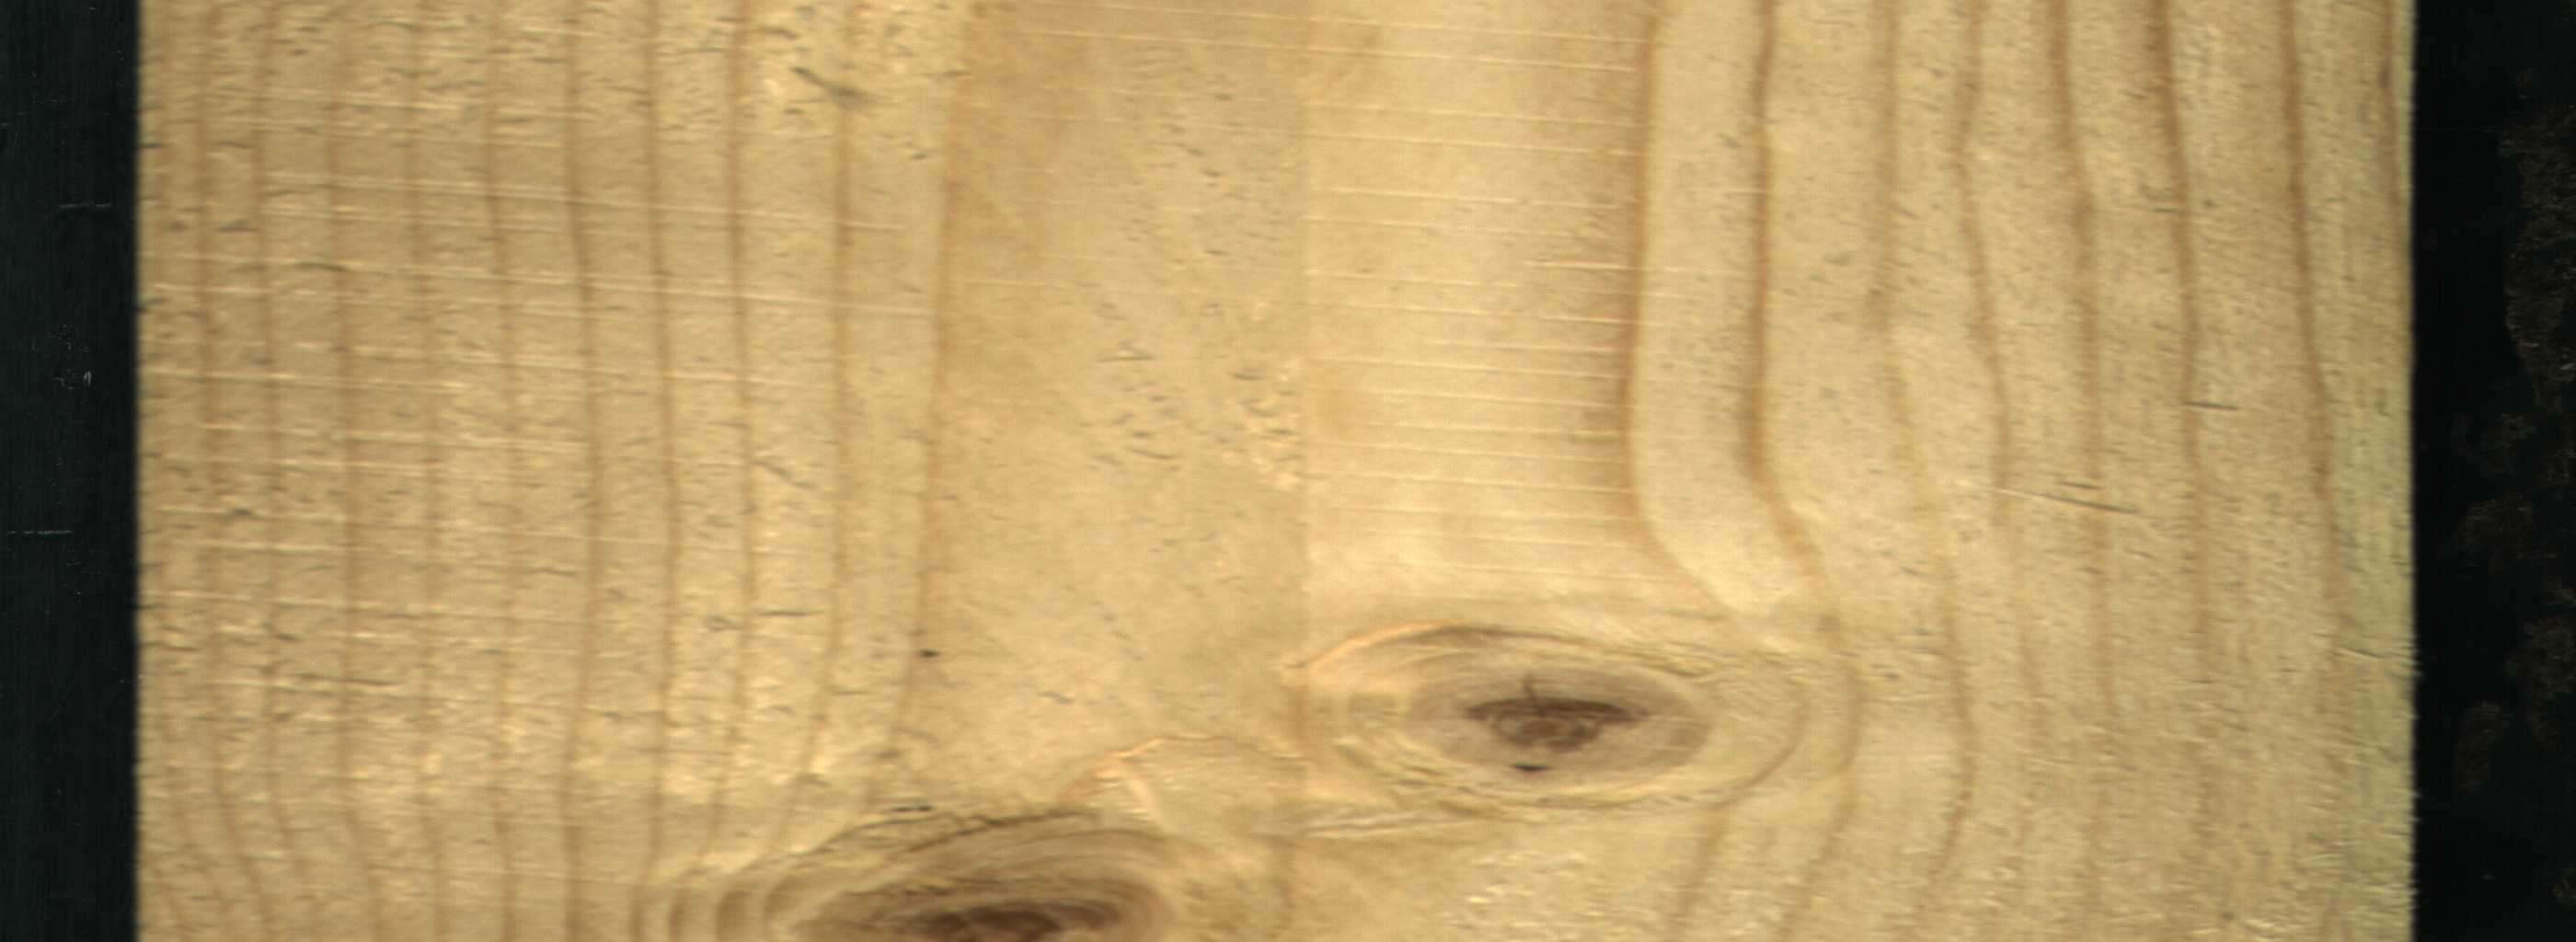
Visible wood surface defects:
Live_Knot
Live_Knot